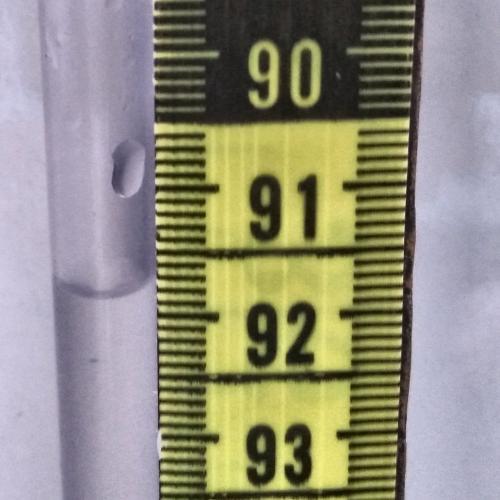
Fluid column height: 91.8 cm